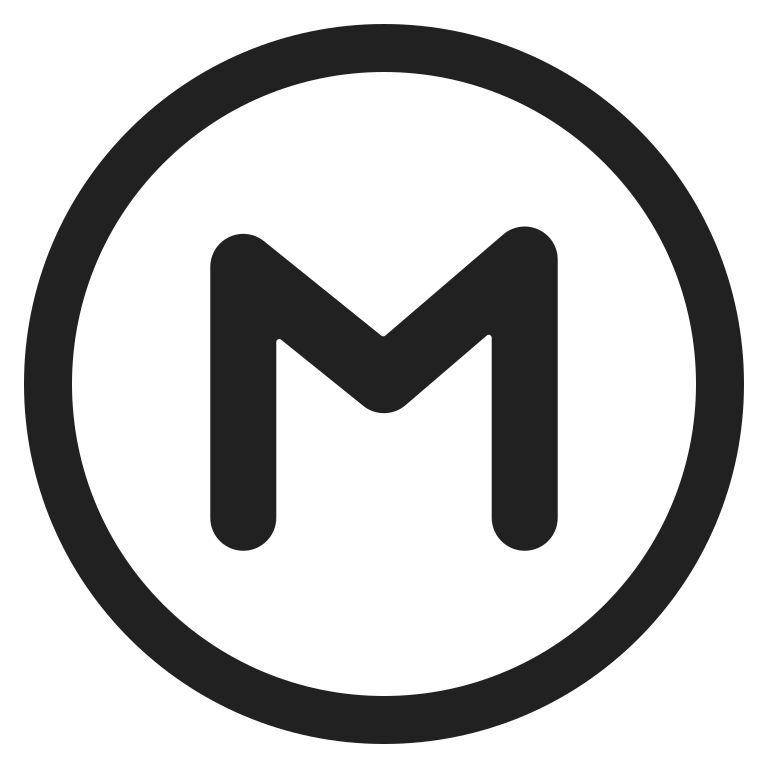
circled m high contrast